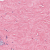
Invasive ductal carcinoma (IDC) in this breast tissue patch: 0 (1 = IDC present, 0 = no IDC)